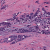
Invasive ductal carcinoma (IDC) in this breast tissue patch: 1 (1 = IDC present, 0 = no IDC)